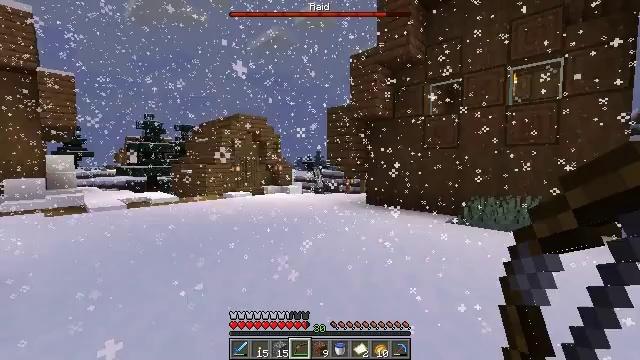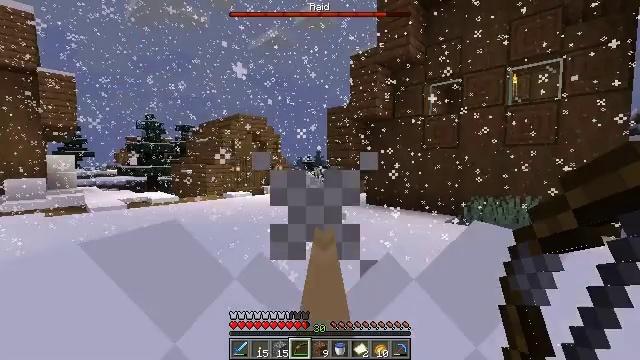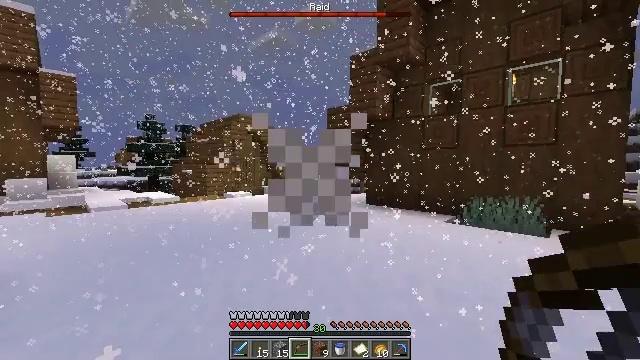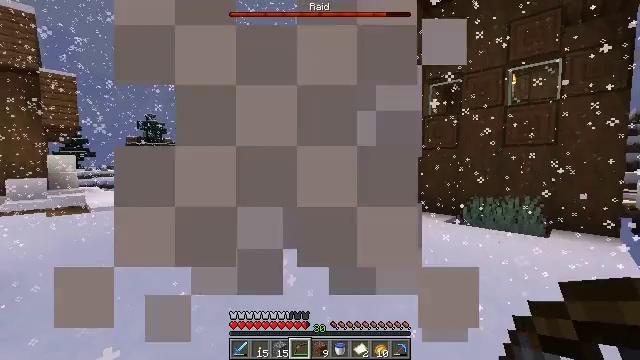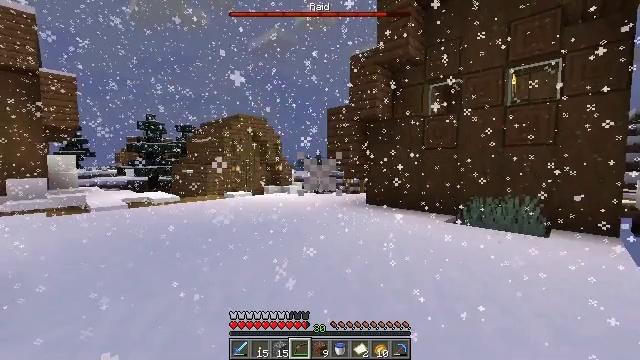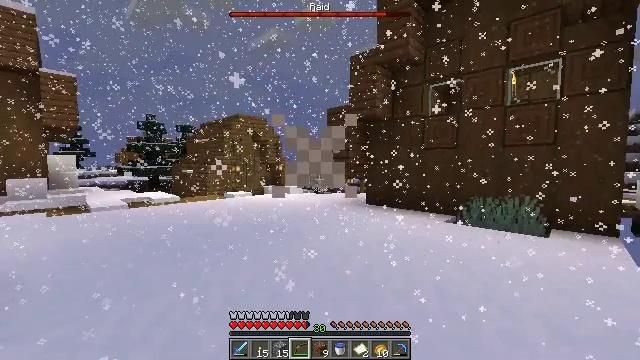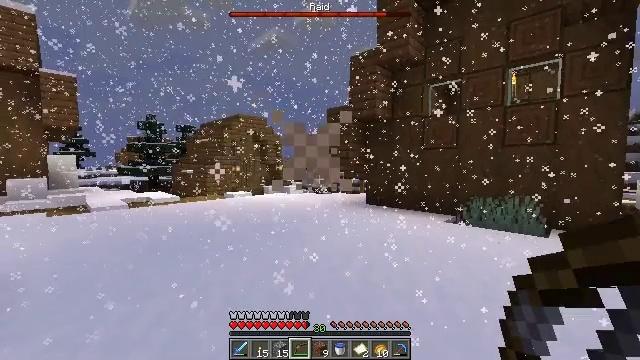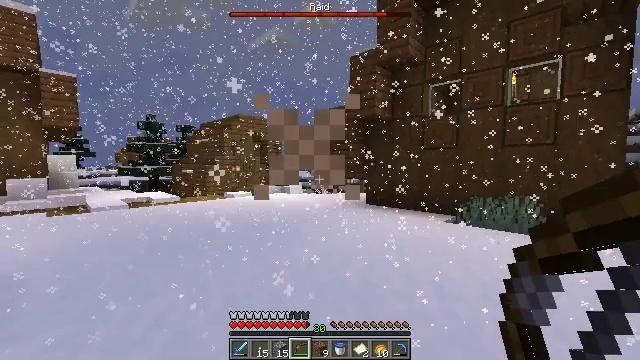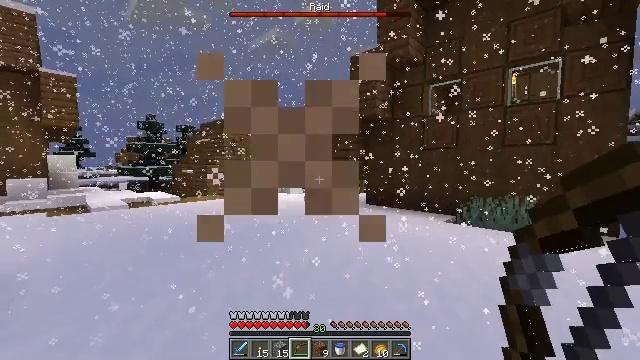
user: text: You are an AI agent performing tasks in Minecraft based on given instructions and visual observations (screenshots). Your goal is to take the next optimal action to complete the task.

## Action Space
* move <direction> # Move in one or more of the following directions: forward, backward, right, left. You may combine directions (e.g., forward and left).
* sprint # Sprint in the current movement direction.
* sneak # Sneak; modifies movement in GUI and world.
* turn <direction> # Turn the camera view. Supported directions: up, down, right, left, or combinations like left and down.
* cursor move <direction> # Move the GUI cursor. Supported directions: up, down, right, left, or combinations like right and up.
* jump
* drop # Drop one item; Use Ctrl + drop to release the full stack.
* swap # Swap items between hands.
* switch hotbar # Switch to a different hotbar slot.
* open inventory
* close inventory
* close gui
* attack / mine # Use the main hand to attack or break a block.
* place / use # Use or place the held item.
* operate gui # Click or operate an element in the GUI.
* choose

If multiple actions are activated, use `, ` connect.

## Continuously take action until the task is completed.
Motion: motion action
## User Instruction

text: Fight an illager.
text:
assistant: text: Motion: no_op
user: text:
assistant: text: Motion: no_op
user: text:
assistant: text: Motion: no_op
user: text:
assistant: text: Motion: no_op
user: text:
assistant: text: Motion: no_op
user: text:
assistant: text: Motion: no_op
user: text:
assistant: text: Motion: no_op
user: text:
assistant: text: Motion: no_op
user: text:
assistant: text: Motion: no_op